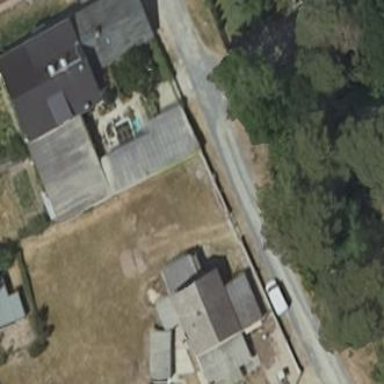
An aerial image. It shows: Shed building.